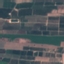
Land use / land cover: PermanentCrop